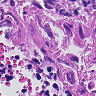
Metastatic tissue present: yes